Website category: book
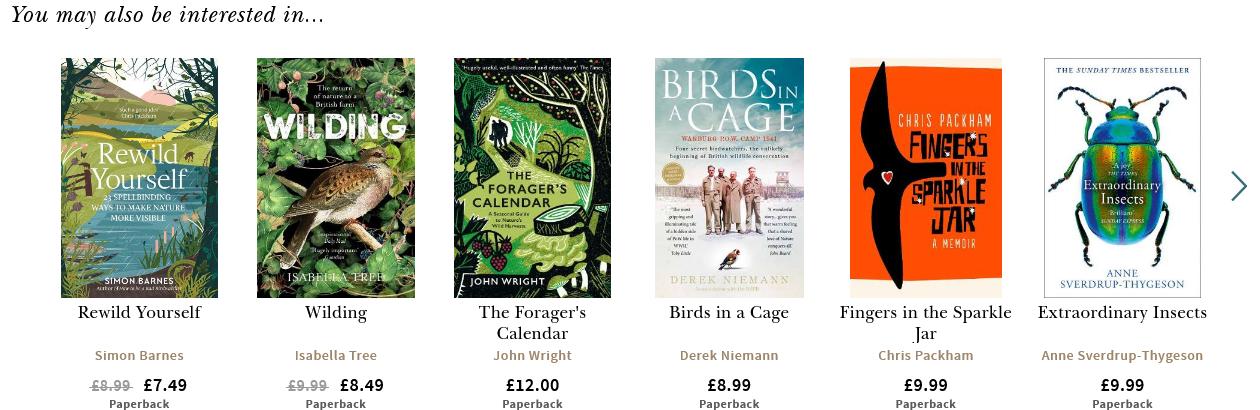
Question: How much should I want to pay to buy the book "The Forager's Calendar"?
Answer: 12.00

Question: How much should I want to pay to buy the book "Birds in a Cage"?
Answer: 8.99

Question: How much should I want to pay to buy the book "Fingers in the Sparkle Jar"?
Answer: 9.99

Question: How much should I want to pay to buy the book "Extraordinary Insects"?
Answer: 9.99

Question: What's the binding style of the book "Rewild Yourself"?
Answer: Paperback

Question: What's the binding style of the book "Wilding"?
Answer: Paperback

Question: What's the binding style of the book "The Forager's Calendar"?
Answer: Paperback

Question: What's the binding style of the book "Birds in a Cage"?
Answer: Paperback

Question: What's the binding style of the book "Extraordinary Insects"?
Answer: Paperback

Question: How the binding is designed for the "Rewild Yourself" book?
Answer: Paperback

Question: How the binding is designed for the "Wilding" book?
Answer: Paperback

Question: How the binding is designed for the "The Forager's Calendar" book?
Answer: Paperback

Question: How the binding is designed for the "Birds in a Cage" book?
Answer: Paperback

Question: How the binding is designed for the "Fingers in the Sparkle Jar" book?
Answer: Paperback

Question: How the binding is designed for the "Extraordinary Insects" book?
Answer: Paperback

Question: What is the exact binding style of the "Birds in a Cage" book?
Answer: Paperback

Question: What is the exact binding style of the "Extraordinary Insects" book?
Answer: Paperback

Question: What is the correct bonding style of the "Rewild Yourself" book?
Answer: Paperback

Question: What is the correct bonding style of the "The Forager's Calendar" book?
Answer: Paperback

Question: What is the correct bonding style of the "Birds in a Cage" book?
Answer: Paperback

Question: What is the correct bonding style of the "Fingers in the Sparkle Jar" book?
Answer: Paperback

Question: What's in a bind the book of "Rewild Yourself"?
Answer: Paperback

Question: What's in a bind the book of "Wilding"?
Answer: Paperback

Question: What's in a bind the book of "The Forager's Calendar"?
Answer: Paperback

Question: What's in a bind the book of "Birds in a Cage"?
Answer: Paperback

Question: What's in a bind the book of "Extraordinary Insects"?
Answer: Paperback

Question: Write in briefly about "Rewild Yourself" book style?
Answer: Paperback

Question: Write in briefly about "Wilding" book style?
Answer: Paperback

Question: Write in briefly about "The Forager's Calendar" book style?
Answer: Paperback

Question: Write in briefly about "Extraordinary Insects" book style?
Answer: Paperback

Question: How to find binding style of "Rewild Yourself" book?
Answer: Paperback

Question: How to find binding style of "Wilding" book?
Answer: Paperback

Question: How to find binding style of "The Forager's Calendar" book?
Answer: Paperback

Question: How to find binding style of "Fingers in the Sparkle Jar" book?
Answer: Paperback

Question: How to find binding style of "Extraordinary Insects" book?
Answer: Paperback